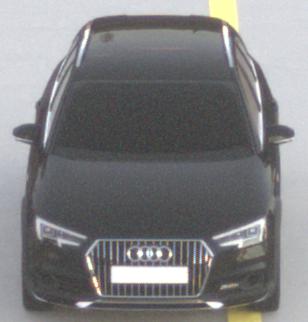
Make: Audi
Model: A4 Allroad 45 TFSI
Detailed model: A4 (B9) allroad
Model produced from: 2019/02
Model produced until: 2019/05
Doors: 5
Color: black
Road condition: dry road
Daytime: sunrise or sunset
Contrast: low contrast